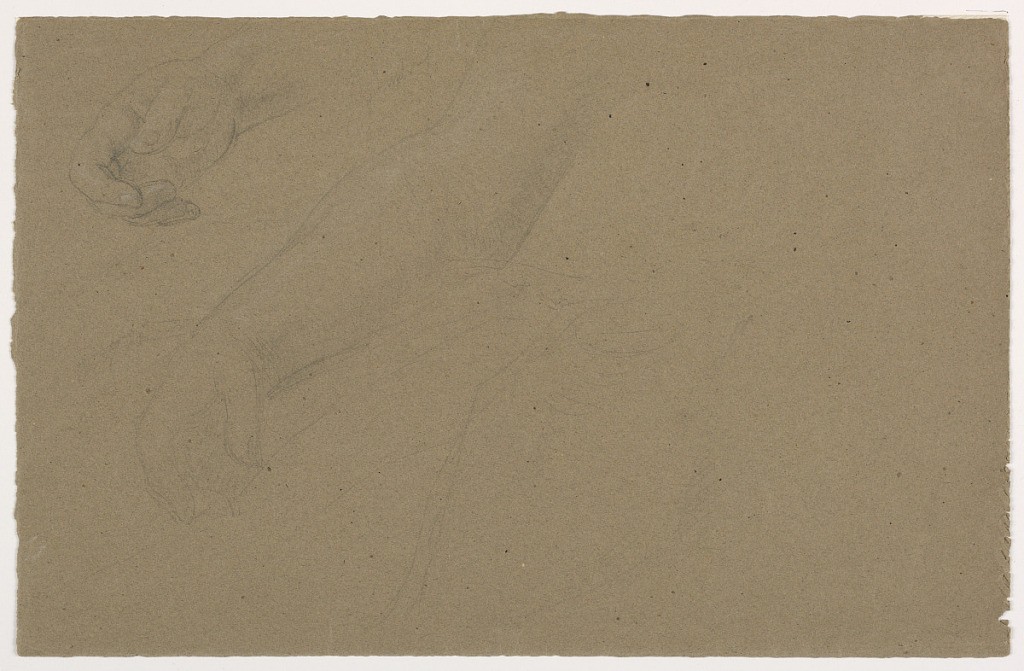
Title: Studies of Hands
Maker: Daniel Huntington, American, 1816–1906
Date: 1850–60
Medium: Graphite, white chalk on brown wove paper
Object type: Drawing
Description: Study of a right hand and the lower part of an arm, resting on drapery. Additional study of right hand, upper left.